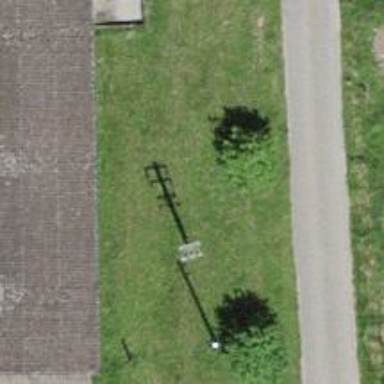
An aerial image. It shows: Power pole.